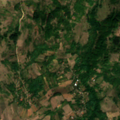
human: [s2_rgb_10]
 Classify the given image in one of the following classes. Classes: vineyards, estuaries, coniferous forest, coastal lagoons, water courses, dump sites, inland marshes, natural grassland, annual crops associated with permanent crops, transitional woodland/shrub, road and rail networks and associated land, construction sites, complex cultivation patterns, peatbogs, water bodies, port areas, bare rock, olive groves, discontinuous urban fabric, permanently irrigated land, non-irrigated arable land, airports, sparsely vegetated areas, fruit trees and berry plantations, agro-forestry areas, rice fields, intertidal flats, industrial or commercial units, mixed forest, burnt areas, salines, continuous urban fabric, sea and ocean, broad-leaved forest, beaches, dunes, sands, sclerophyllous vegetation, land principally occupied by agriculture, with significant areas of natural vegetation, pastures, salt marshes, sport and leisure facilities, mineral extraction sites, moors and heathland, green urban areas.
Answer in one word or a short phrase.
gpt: pastures, complex cultivation patterns, land principally occupied by agriculture, with significant areas of natural vegetation, broad-leaved forest